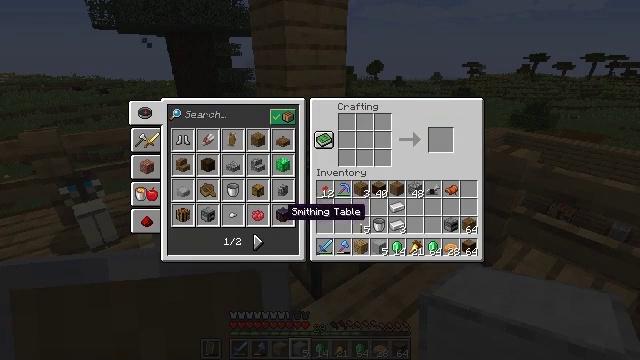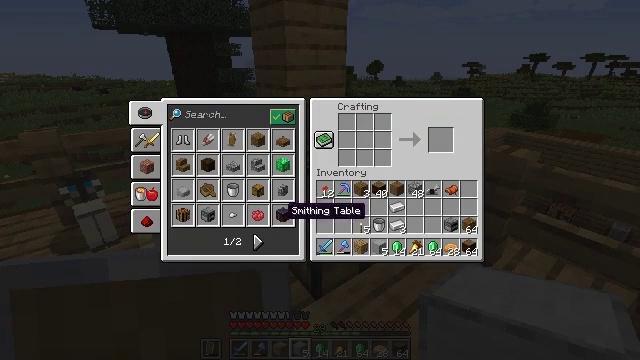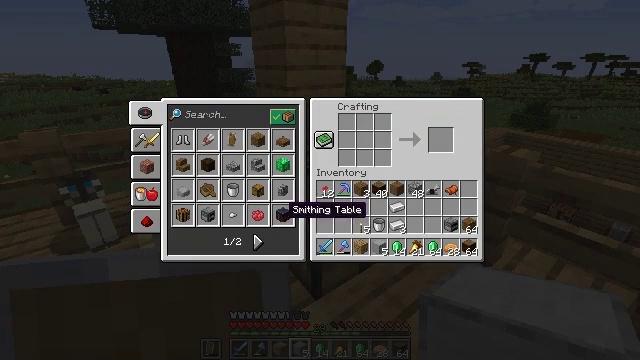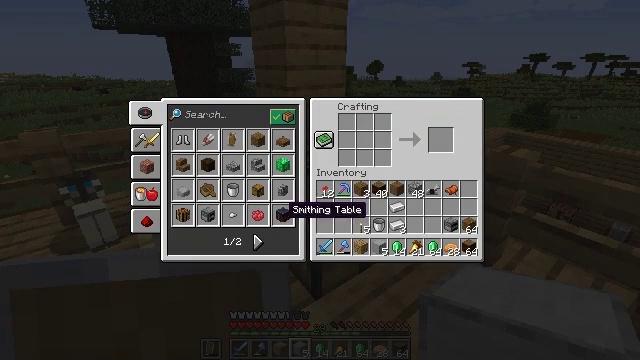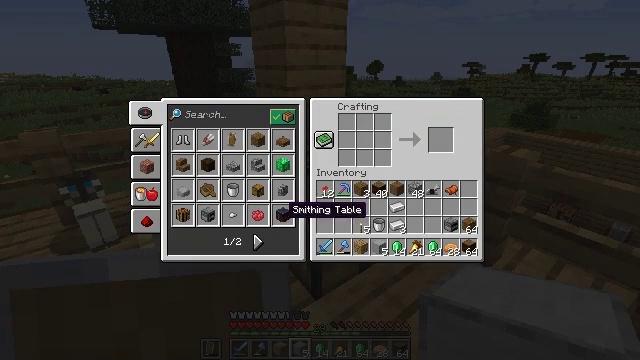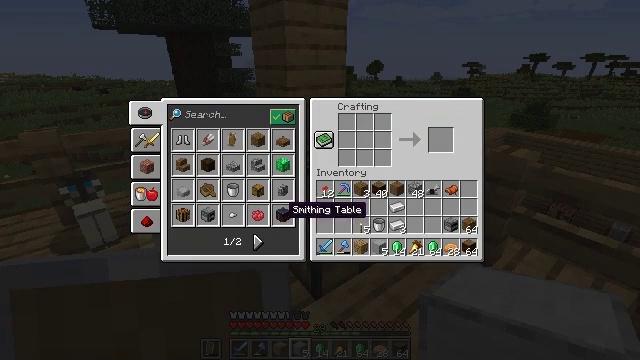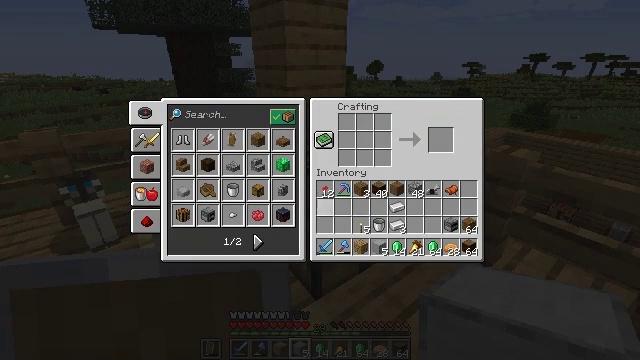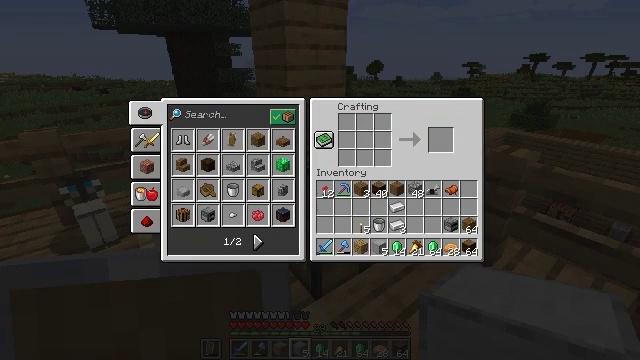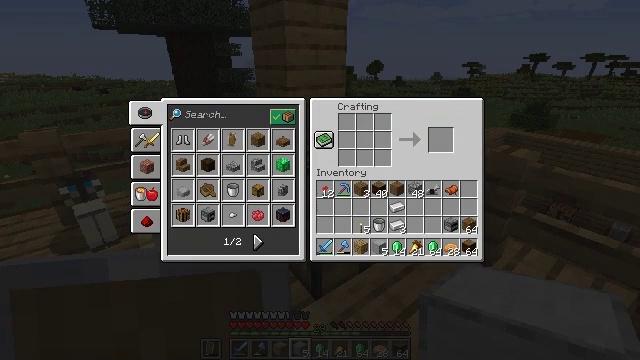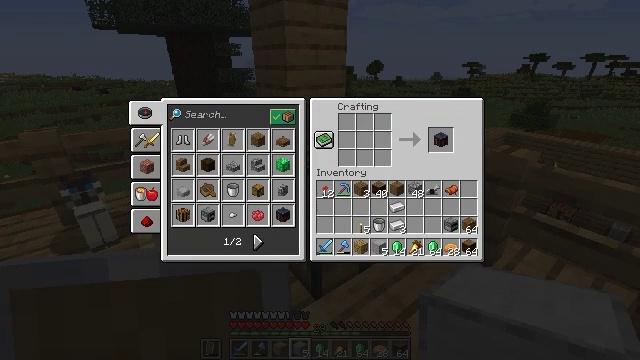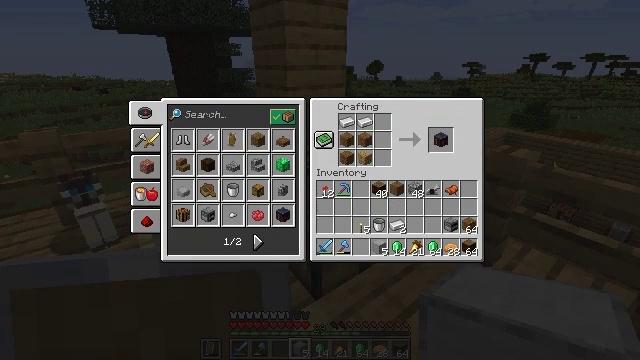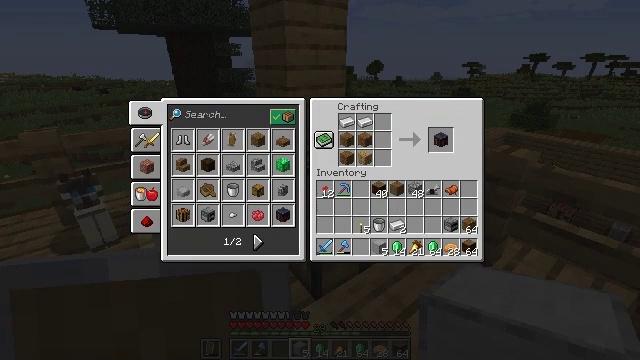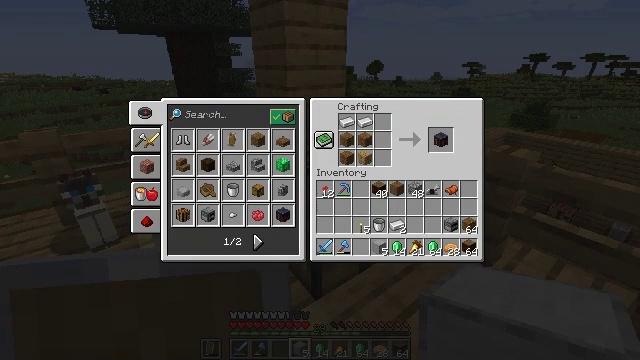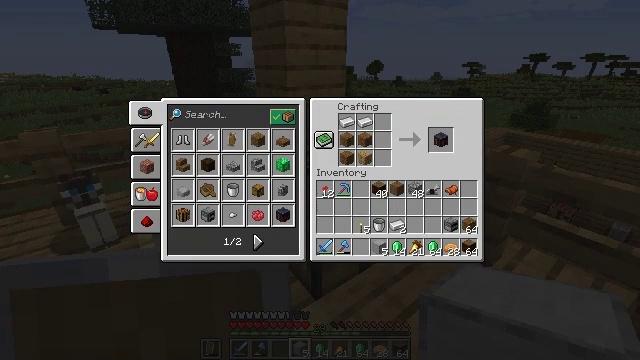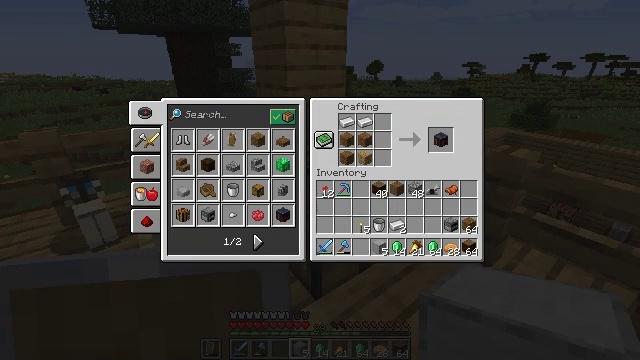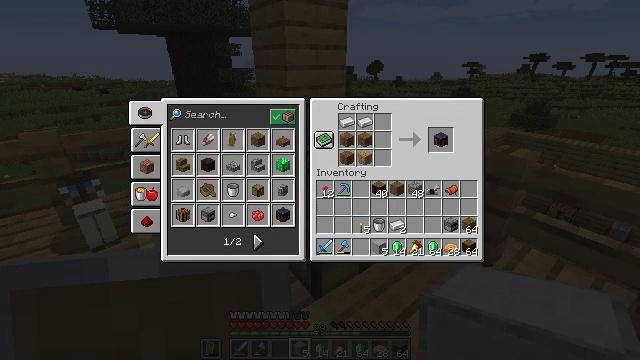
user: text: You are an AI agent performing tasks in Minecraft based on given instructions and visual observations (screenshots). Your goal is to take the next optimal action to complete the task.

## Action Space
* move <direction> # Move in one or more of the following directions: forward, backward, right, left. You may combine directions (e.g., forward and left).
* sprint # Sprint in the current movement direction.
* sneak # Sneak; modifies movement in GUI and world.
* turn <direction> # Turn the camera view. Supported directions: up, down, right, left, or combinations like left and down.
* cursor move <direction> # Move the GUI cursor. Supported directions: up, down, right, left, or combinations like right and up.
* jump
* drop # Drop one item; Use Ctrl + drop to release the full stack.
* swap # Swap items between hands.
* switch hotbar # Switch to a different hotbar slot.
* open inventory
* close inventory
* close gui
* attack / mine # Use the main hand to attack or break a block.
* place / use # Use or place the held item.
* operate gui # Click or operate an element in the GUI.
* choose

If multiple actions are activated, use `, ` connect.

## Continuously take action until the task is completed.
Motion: motion action
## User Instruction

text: Create a blast furnace using the required materials.
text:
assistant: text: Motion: no_op
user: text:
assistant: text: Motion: no_op
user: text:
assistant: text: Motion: no_op
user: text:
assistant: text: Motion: operate gui
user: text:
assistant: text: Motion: operate gui
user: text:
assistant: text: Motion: cursor move right and up
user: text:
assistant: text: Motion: cursor move right and up
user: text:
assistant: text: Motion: cursor move right and up
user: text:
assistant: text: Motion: no_op
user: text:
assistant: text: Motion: no_op
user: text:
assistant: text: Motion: no_op
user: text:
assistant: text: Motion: cursor move left and down
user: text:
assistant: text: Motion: cursor move left and down
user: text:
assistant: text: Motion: cursor move left and down
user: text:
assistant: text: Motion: cursor move left
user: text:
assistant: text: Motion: cursor move left
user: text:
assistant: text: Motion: cursor move left
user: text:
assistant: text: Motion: cursor move left
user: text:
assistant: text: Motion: cursor move left
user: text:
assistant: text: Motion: no_op
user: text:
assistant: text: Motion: no_op
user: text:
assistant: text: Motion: no_op
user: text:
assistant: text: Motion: cursor move right
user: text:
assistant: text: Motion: cursor move right
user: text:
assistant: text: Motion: no_op
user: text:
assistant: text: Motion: cursor move down
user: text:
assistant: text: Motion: cursor move down
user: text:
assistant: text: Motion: cursor move down
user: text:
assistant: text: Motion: no_op
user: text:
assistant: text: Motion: no_op